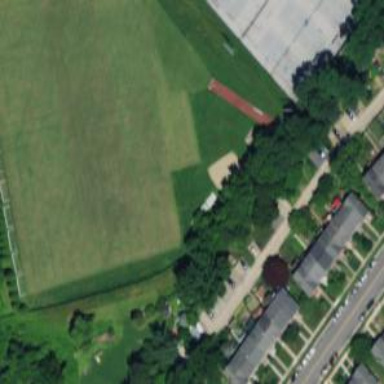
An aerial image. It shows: Soccer pitch for leisureland activities.